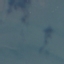
Land use / land cover class: SeaLake